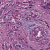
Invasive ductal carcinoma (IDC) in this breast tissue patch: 1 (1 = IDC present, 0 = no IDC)